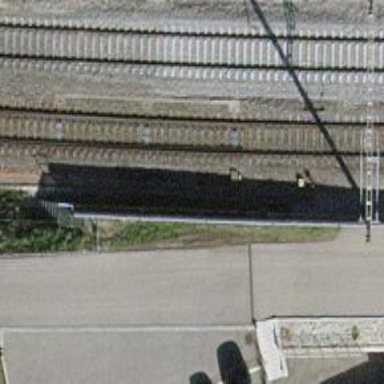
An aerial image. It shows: Railway switch.